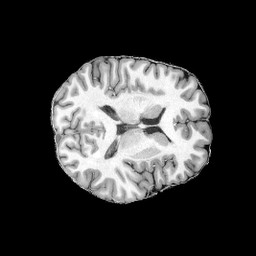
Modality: UNIT1
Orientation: axial